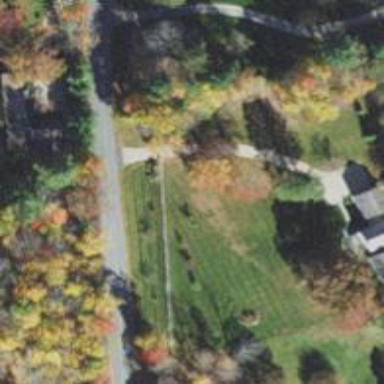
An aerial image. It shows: Driveway.